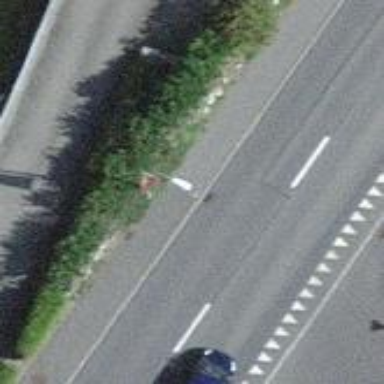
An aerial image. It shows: Hedge acting as barrier.